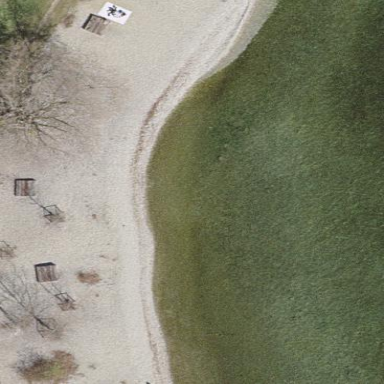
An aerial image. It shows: Beach with pebblestone surface.